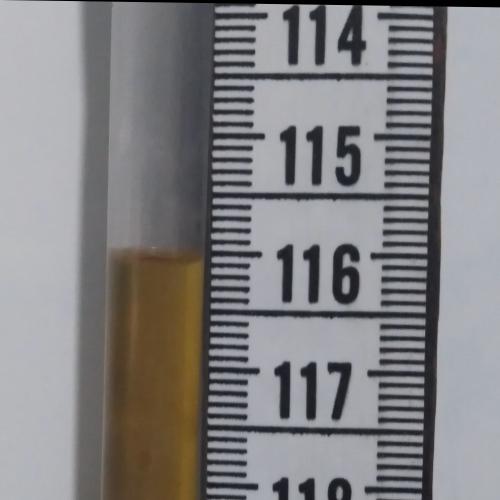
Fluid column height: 116.1 cm